高一 · 立体几何学
如图 1-3-21 所示(单位: $\mathrm{cm}$ )四边形 $A B C D$ 是直角梯形, 求图中阴影部分绕 $A B$ 旋转一周所成几何体的表面积和体积.

图 1-3-21
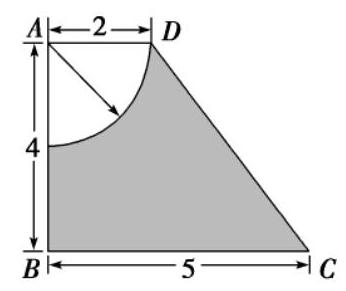
答案: $\frac{1}{2} S_{\text {球 }}=\frac{1}{2} \times 4 \pi \times 2^{2}=8 \pi\left(\mathrm{cm}^{2}\right)$,

$S_{\text {圆台栺 }}=\pi(2+5) \sqrt{(5-2)^{2}+4^{2}}=35 \pi\left(\mathrm{cm}^{2}\right)$,

$S_{\text {圆台下底 }}=\pi \times 5^{2}=25 \pi\left(\mathrm{cm}^{2}\right)$,

即该几何体的表面积为

$8 \pi+35 \pi+25 \pi=68 \pi\left(\mathrm{cm}^{2}\right)$.

又 $V_{\text {圆台 }}=\frac{\pi}{3} \times\left(2^{2}+2 \times 5+5^{2}\right) \times 4=52 \pi\left(\mathrm{cm}^{3}\right)$,

$V_{\text {半赇 }}=\frac{1}{2} \times \frac{4 \pi}{3} \times 2^{3}=\frac{16 \pi}{3}\left(\mathrm{~cm}^{3}\right)$.

所以该几何体的体积为

$V_{\text {圆台 }}-V_{\text {半赇 }}=52 \pi-\frac{16 \pi}{3}=\frac{140 \pi}{3}\left(\mathrm{~cm}^{3}\right)$.